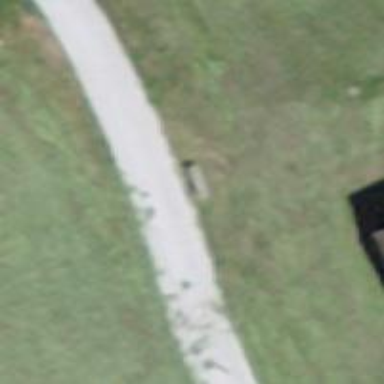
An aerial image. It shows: Bench.